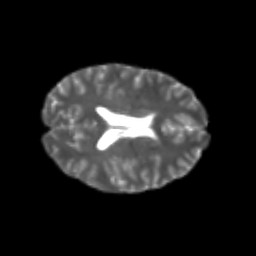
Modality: T2w
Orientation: axial
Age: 23
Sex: female
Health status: healthy
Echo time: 0.074 s